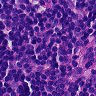
Metastatic tissue present: no